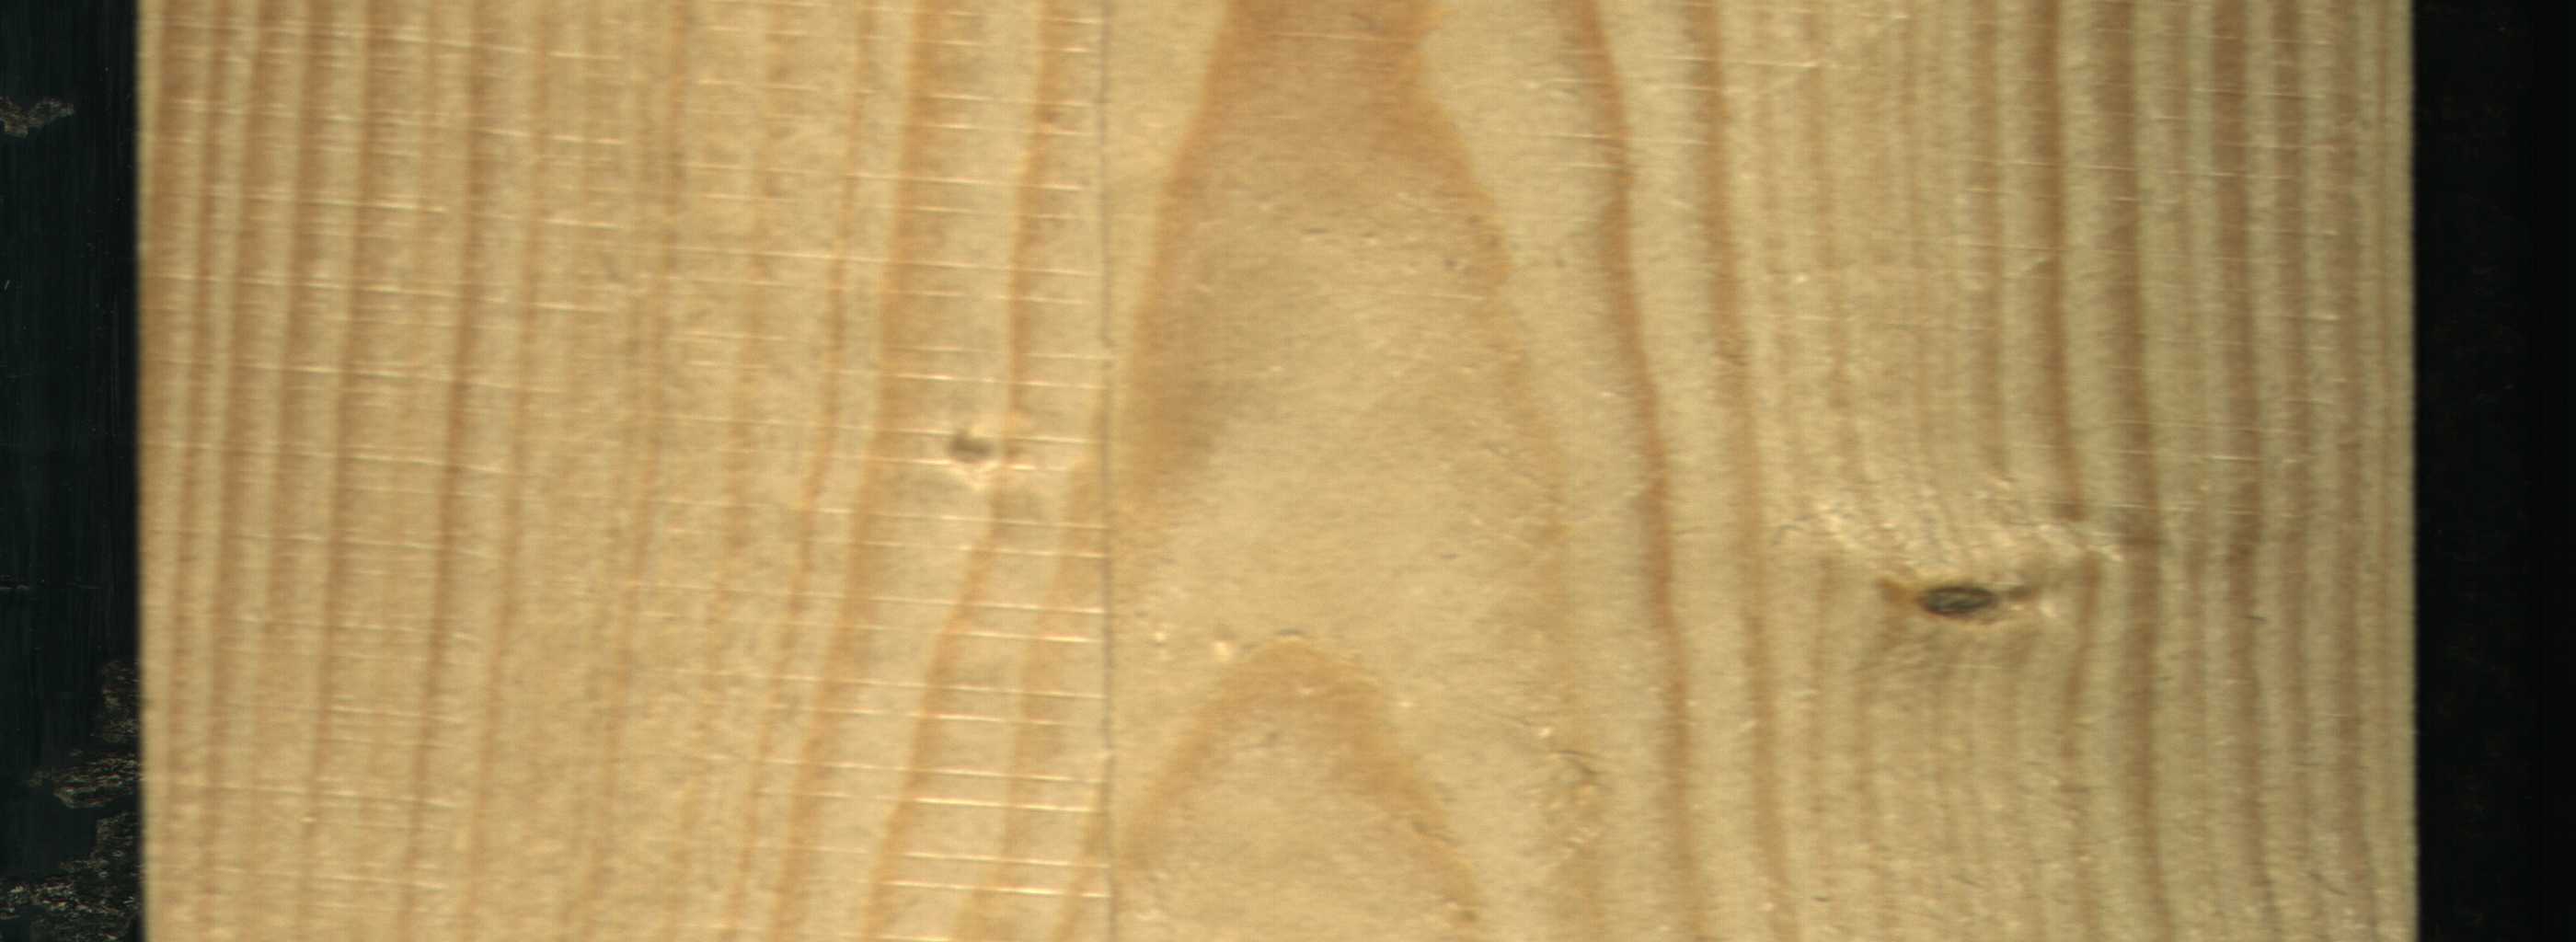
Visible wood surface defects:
Live_Knot